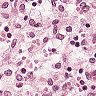
Metastatic tissue present: no